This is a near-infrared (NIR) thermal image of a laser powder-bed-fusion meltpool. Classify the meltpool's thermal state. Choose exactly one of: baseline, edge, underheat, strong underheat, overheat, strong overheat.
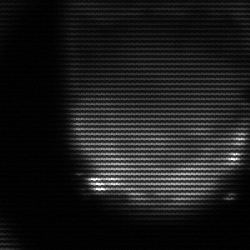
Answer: edge